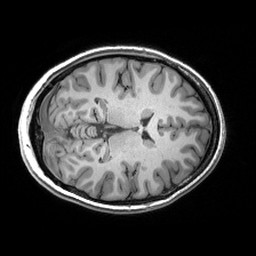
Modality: T1w
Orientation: axial
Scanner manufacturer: siemens
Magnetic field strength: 3 T
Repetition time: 2.53 s
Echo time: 0.00299 s